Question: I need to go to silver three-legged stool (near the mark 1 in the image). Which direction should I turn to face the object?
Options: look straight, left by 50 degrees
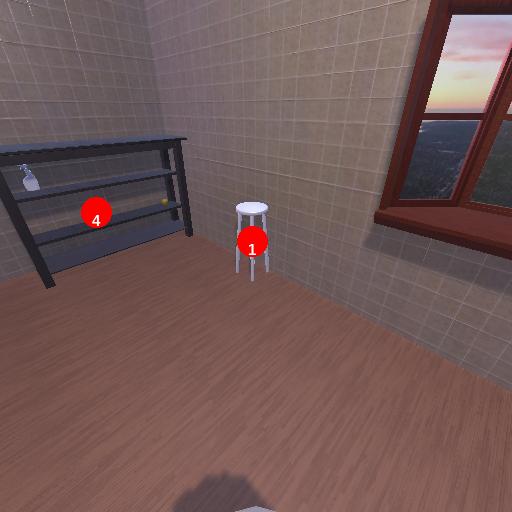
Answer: look straight